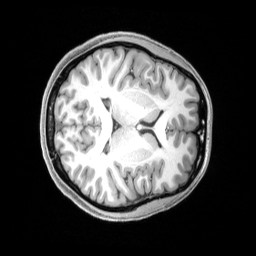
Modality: T1w
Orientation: axial
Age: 22
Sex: female
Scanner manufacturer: siemens
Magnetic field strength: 3 T
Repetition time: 2.4 s
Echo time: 0.00219 s